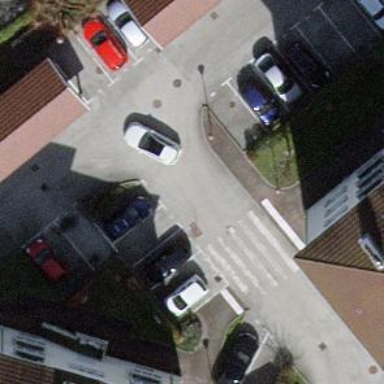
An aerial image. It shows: Uncontrolled zebra crossing on the road.